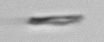
Label: fiber